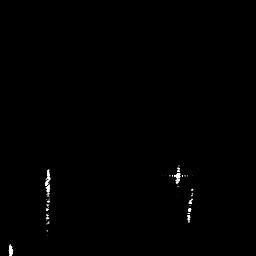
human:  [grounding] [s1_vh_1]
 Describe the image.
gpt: In the satellite image, there is  <ref>1 small ship </ref> <box>[[16, 64, 20, 73, 0]]</box> located at left,  <ref>1 small ship </ref> <box>[[66, 63, 71, 76, 0]]</box> located at bottom,  <ref>1 small ship </ref> <box>[[71, 73, 76, 87, 0]]</box> located at bottom right.